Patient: sex F, age 72
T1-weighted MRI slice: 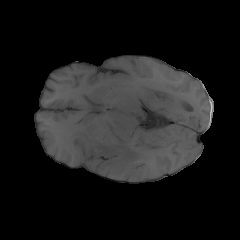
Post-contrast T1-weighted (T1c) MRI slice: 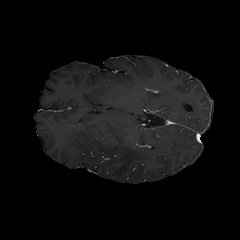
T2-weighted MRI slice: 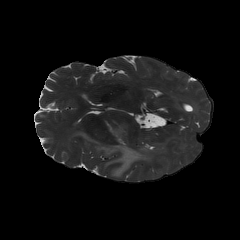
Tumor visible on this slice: yes
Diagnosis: Glioblastoma, IDH-wildtype
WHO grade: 4